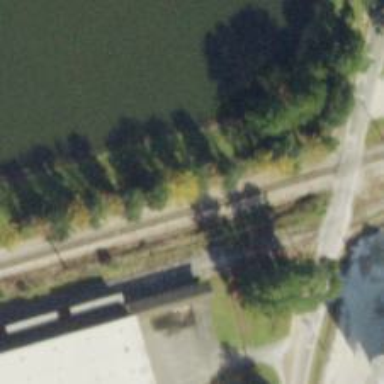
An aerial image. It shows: Abandoned railway siding.